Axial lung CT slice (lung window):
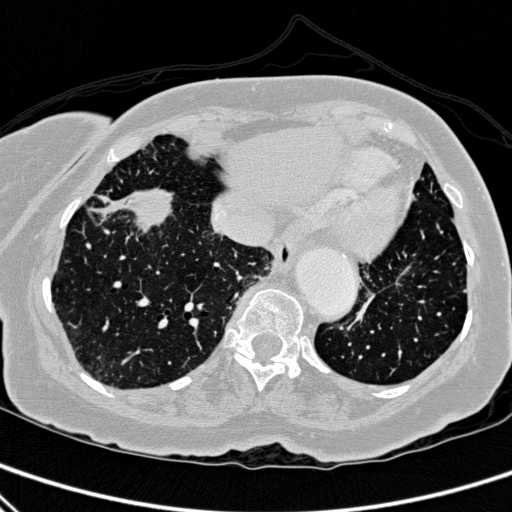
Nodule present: no